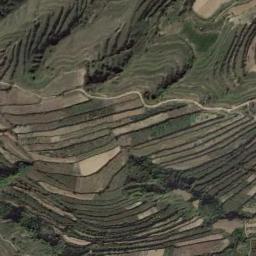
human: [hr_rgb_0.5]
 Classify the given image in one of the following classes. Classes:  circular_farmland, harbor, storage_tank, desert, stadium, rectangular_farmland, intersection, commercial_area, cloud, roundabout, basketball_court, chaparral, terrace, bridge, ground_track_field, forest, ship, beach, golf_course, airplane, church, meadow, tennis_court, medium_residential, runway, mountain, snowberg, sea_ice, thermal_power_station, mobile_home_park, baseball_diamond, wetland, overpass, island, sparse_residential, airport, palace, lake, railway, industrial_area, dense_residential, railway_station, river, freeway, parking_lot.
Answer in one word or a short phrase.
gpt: terrace